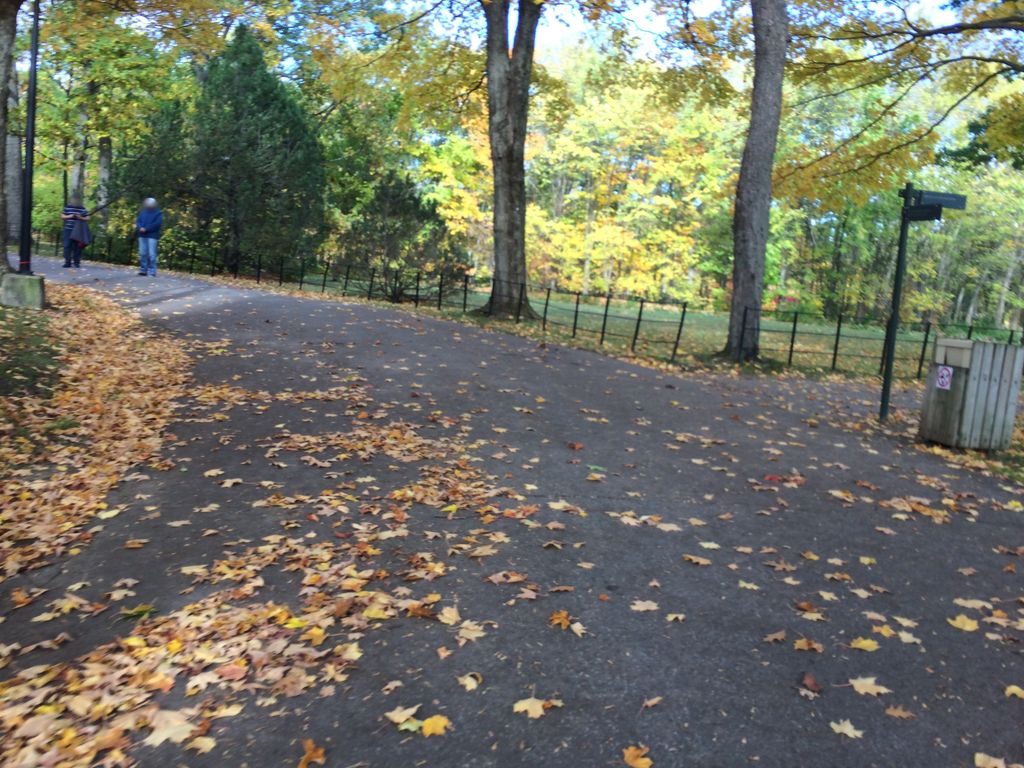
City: quebec_city